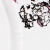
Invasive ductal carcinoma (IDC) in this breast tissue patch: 0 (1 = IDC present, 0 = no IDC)